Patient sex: F
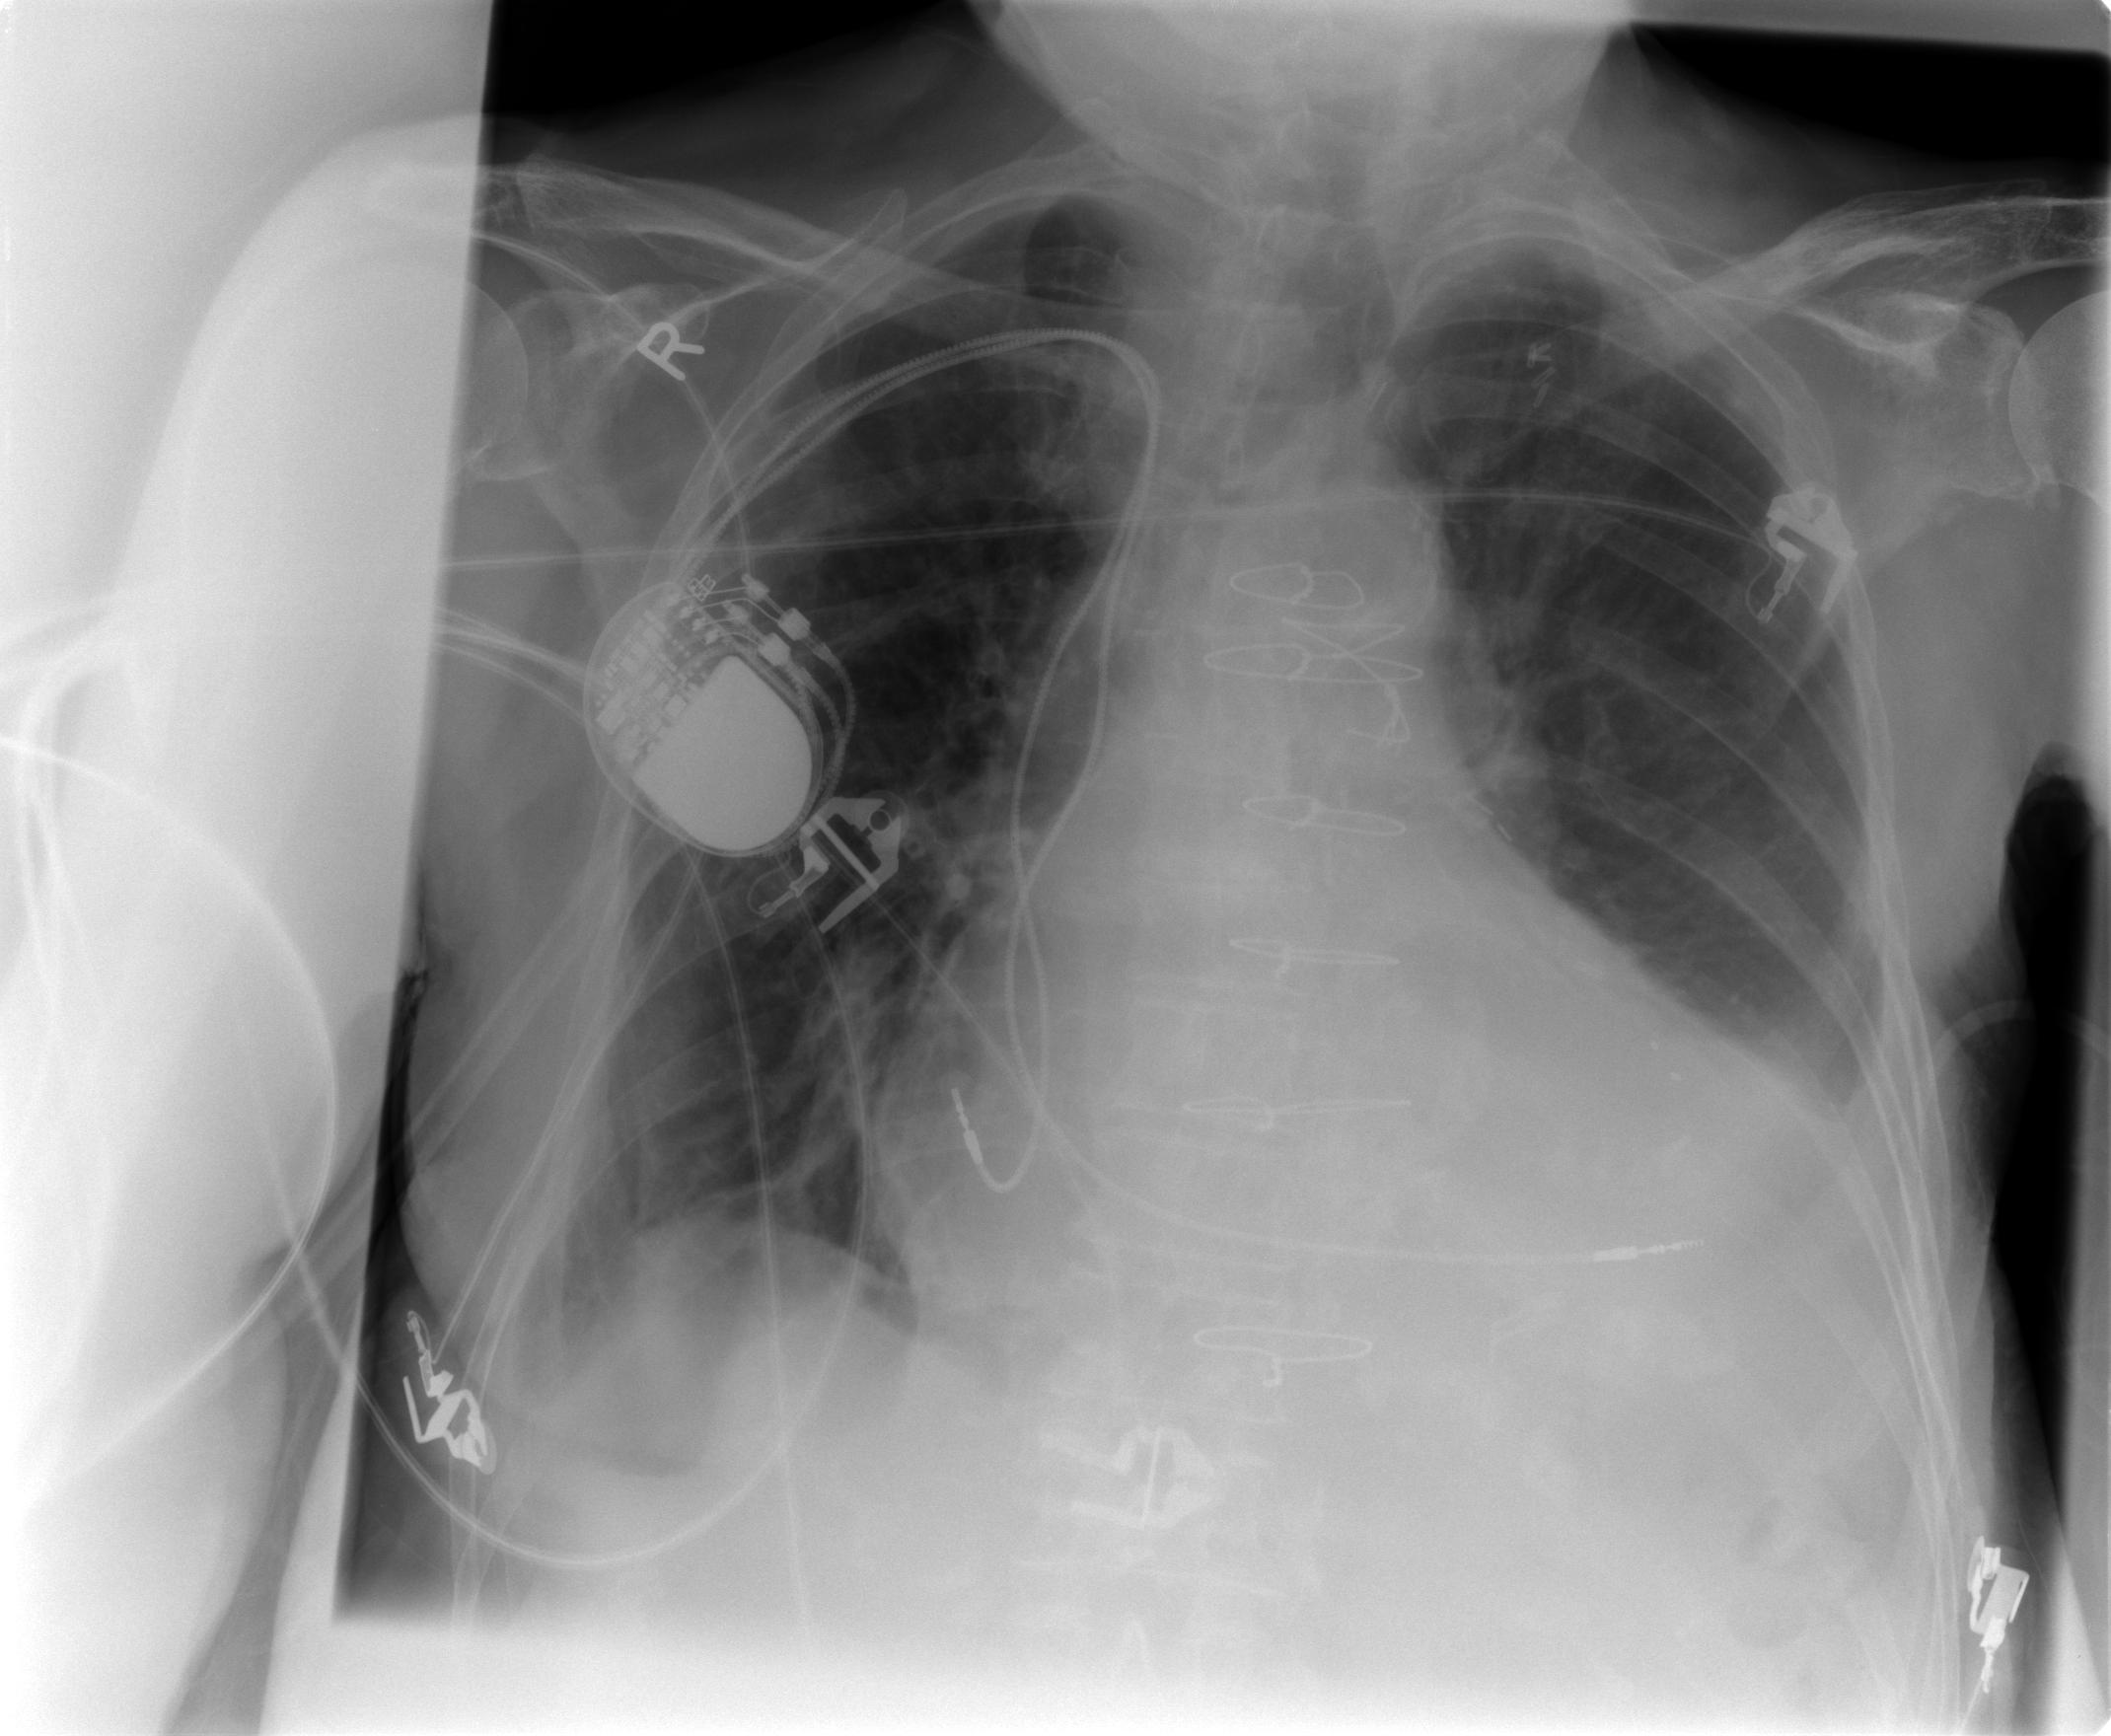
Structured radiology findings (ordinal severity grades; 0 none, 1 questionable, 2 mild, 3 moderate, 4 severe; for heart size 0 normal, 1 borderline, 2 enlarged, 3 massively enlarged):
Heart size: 3
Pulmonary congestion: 0
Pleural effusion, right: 1
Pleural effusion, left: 2
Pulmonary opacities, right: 0
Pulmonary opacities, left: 0
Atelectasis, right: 1
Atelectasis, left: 2